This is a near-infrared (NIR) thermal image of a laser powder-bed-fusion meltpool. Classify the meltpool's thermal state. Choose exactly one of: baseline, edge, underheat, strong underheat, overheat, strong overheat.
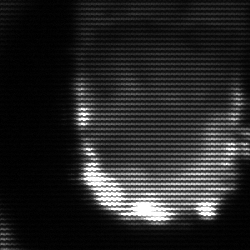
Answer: baseline